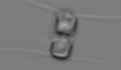
Label: Chaetoceros_similis